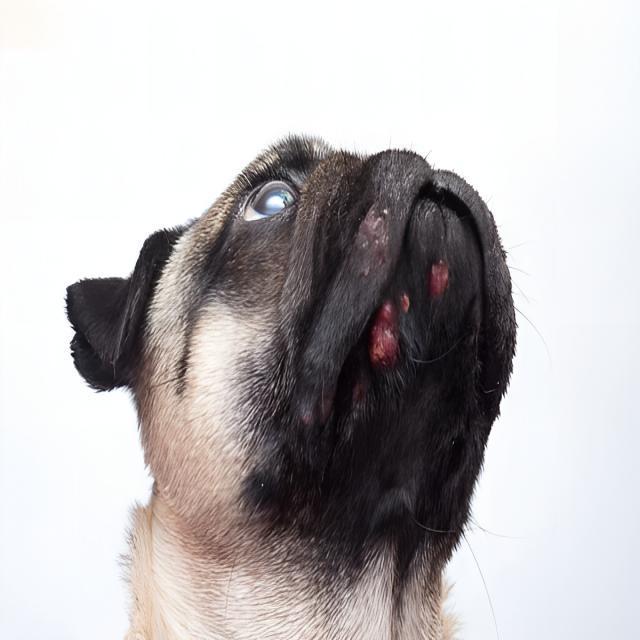
Canine dermatitis — inflammation of the skin presenting with erythema, pruritus, papules, and excoriation. May be allergic, contact, or atopic in origin.